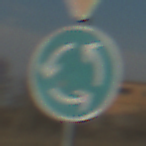
Verkehrszeichen: Kreisverkehr
Zusatzzeichen oben: VorfahrtGewaehren
Umgebung: Outdoor, Nature
Tageszeit: MorningAfternoon
Wetter: Clear
Licht: Natural
Jahreszeit: NotSpecified
Kontrast: HighContrast